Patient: sex F, age 63
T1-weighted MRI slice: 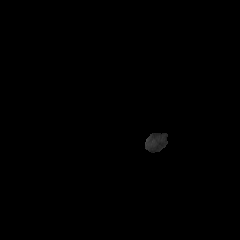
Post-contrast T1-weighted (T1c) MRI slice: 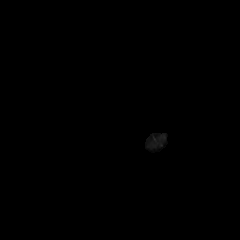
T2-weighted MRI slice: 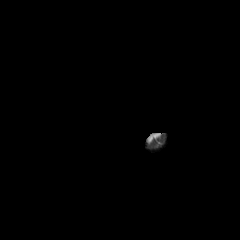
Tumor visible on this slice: no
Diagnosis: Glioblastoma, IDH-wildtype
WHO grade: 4